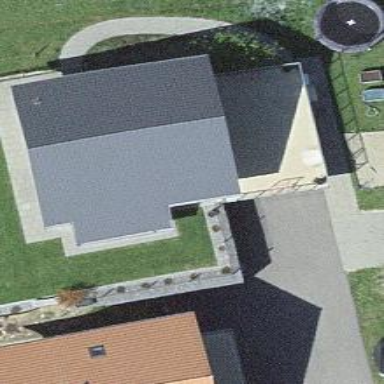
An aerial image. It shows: Residential building.